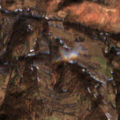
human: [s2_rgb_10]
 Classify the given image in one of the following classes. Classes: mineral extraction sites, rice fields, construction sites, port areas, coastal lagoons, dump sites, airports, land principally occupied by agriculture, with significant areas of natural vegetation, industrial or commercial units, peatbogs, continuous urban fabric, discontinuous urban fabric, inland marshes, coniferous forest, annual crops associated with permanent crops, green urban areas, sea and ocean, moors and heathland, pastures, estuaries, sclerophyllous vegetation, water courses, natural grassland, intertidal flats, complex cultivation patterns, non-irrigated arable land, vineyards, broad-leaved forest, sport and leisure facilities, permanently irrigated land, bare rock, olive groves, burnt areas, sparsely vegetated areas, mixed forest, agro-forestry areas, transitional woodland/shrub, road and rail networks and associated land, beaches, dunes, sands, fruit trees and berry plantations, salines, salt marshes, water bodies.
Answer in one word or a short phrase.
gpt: complex cultivation patterns, land principally occupied by agriculture, with significant areas of natural vegetation, broad-leaved forest, transitional woodland/shrub